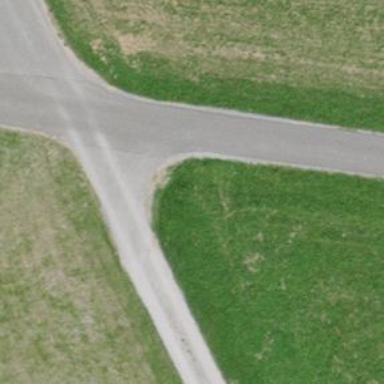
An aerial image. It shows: Track with grade 1 quality.